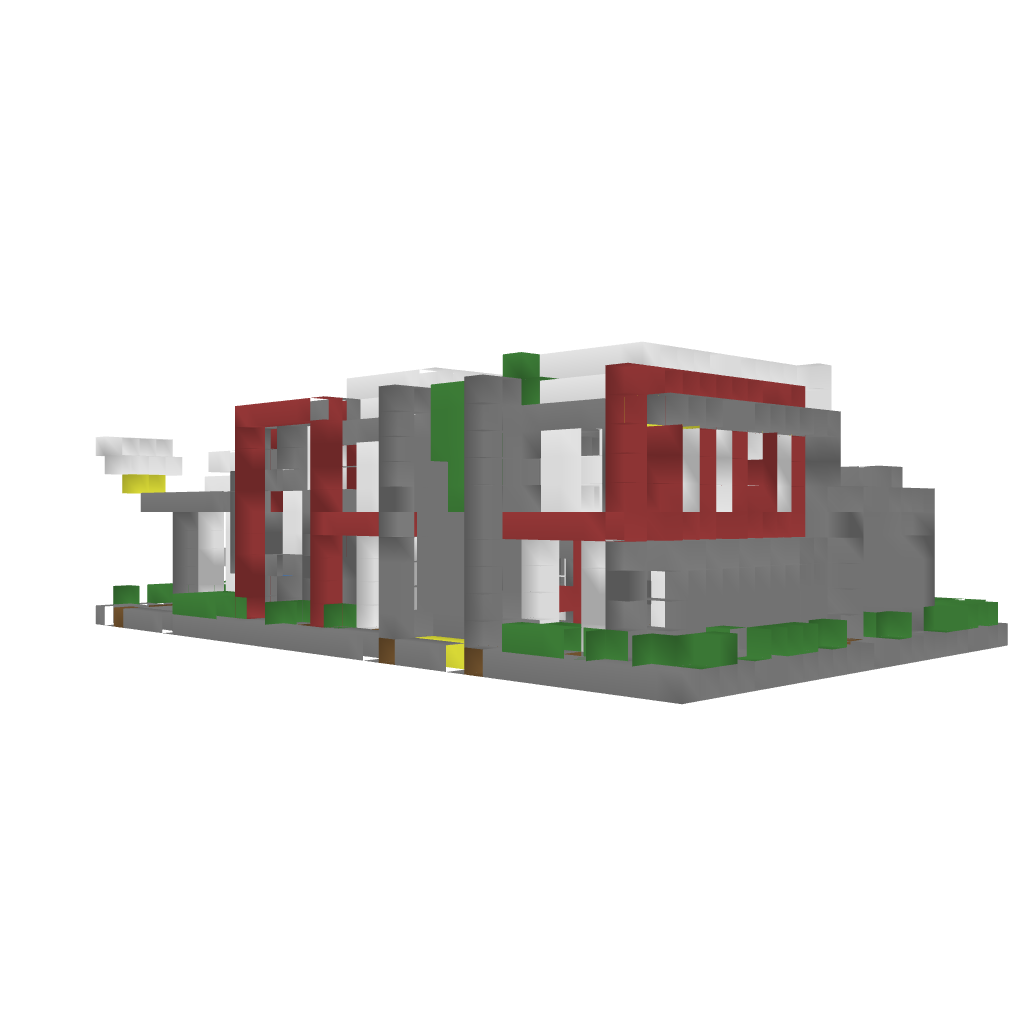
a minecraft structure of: Ultra Modern Spawn By Areoki bad low quality